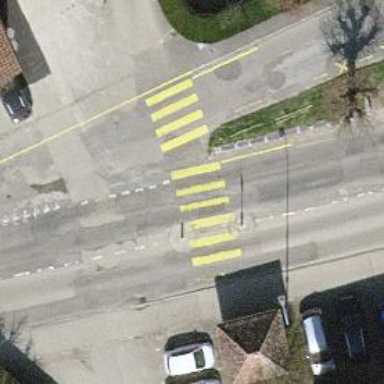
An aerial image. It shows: Asphalt sidewalk along the footway.